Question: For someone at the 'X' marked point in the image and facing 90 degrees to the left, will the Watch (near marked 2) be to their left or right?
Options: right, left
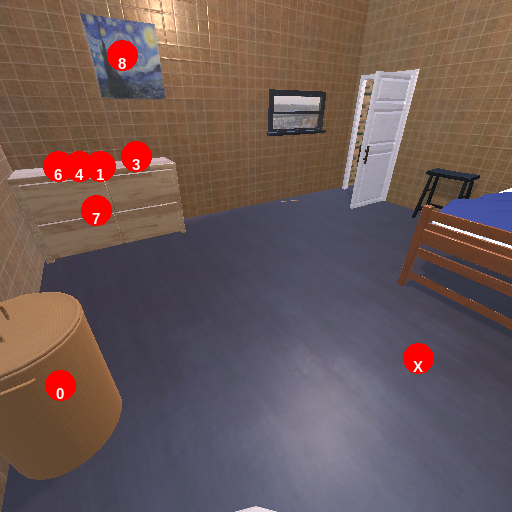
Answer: right